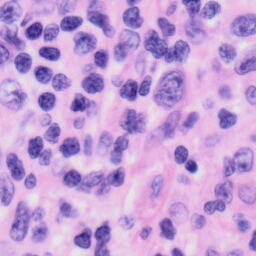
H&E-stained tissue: Skin